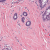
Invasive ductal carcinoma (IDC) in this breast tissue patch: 1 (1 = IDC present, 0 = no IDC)